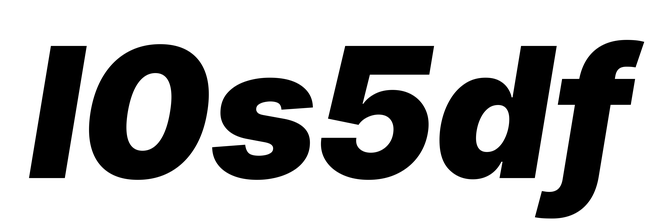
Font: Inter-Italic_Black_Italic